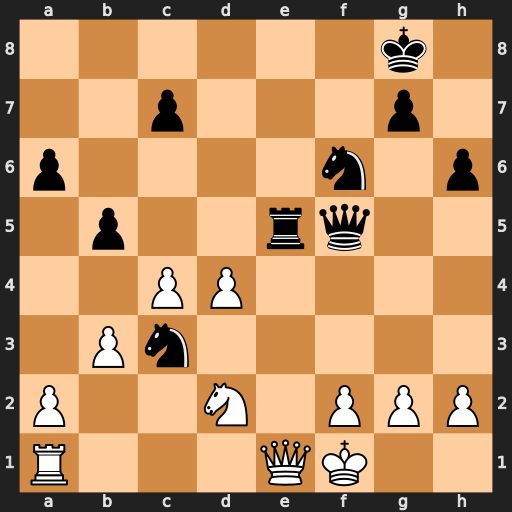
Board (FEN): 6k1/2p3p1/p4n1p/1p2rq2/2PP4/1Pn5/P2N1PPP/R3QK2
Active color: w
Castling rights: -
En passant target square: -
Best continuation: dxe5 Qd3+ Kg1